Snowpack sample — Rabbit Ears Pass, Jackson County, Colorado, USA (12/17/25, 1:08 PM MST)
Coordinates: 40.387, -106.625
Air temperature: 34 °F
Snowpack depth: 46 cm
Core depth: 30 cm
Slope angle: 6°, slope face: 165°
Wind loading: medium
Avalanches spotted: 0
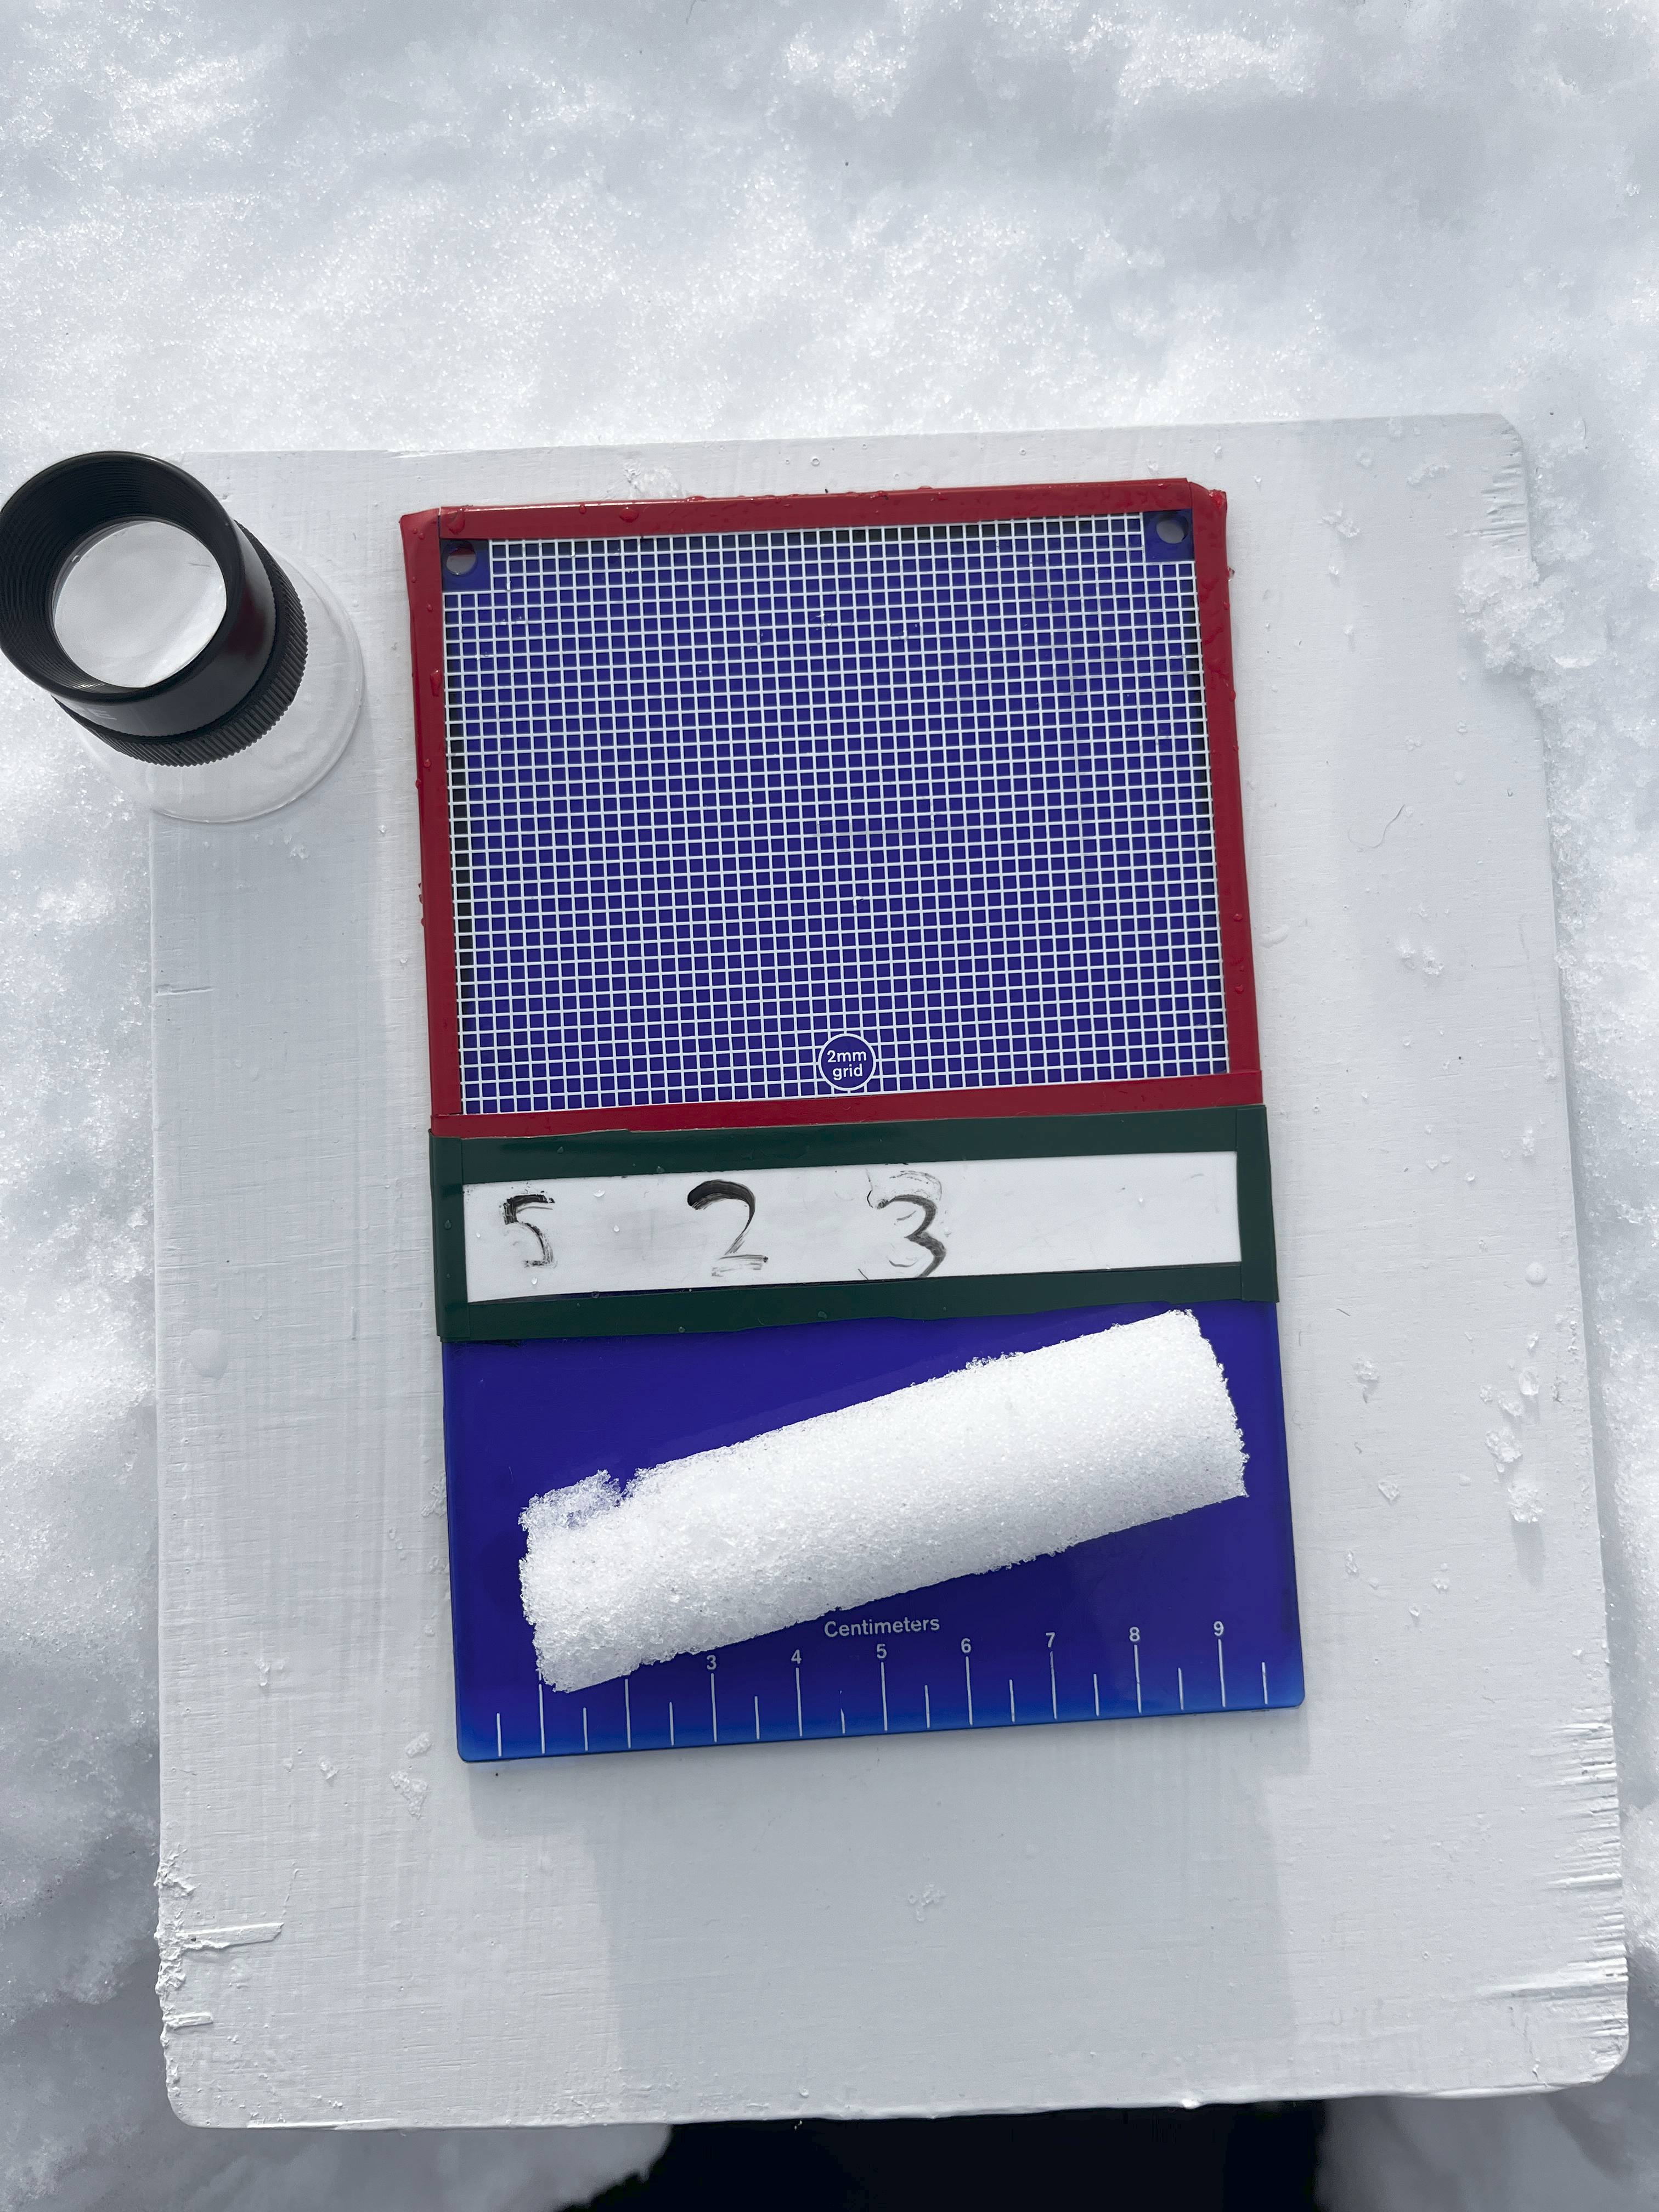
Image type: crystal_card
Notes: No avalanches spotted nearby, although collected in a meadowy area with minimal risk on this face of the pass.